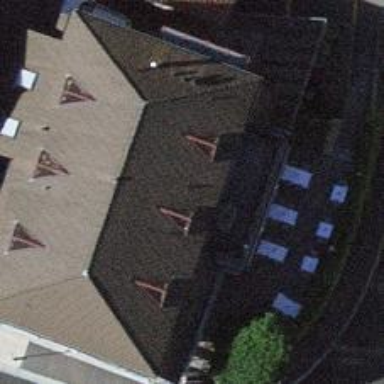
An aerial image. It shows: Restaurant.